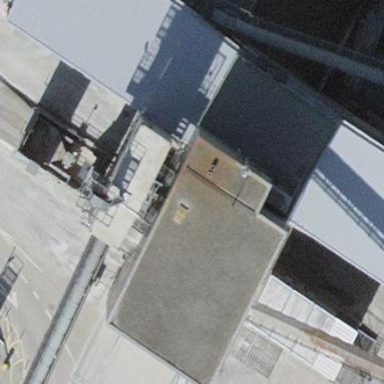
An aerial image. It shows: Industrial building.